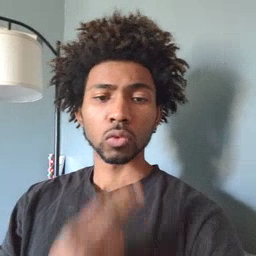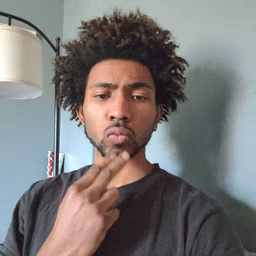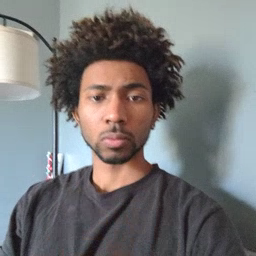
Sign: cute